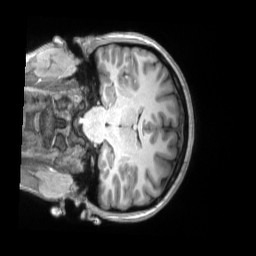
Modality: T1w
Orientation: coronal
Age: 20
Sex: female
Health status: ill
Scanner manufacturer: siemens
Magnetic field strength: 3 T
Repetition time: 2.2 s
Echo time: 0.00157 s